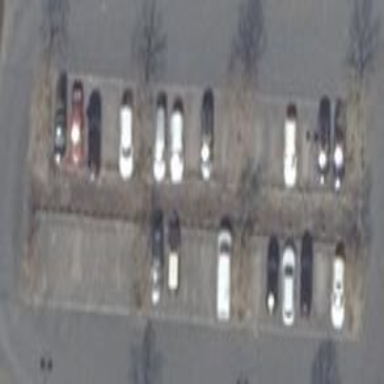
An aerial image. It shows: Road serving as parking aisle.